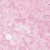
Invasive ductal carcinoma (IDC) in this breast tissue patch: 0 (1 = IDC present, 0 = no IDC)